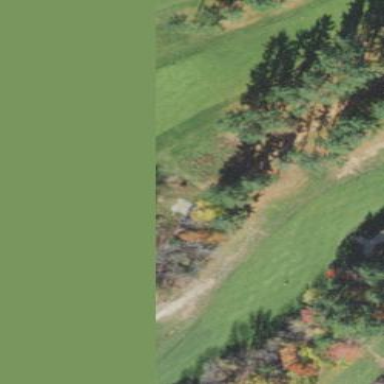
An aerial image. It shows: Grassy area designated as golf fairway.